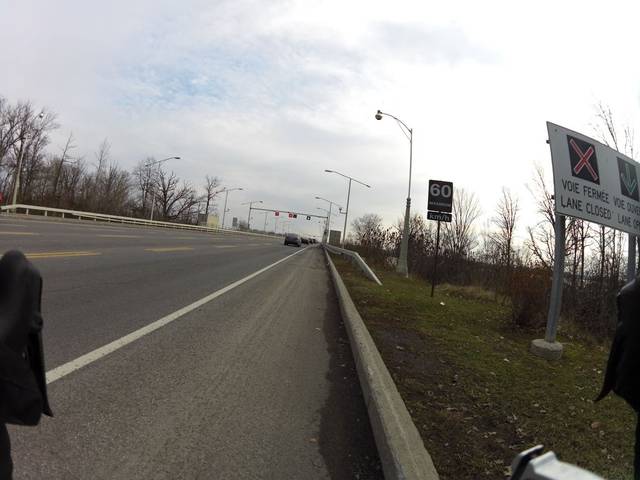
Region: Canada
Coordinates: 45.412, -75.764